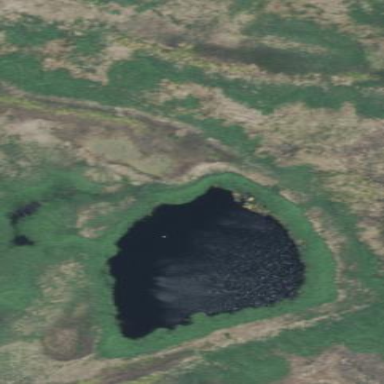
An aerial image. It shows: Serene pond surrounded by nature.